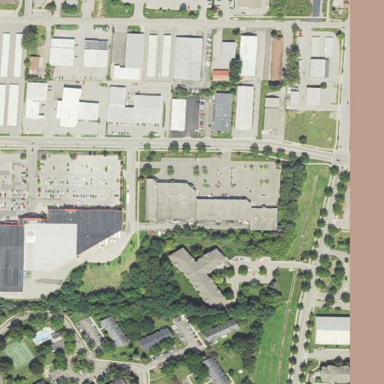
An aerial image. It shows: Commercial area.